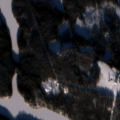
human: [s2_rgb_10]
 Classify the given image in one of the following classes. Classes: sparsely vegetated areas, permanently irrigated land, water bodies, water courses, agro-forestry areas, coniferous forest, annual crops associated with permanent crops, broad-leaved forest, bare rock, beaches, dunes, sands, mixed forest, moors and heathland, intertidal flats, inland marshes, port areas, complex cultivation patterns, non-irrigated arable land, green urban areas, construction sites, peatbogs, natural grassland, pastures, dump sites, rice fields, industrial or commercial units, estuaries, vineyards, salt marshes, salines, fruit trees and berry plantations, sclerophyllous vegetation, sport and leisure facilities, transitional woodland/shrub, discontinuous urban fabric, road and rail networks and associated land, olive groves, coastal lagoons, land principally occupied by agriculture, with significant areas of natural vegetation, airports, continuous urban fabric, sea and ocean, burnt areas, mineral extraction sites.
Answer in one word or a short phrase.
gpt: coniferous forest, mixed forest, water bodies